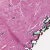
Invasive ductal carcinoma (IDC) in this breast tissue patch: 0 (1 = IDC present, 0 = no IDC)